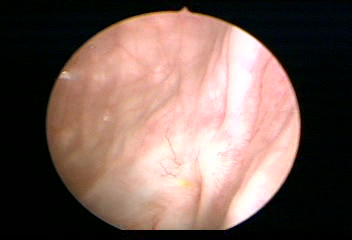
Modality: WLC
Class: Normal mucosa
Bladder cancer association: No